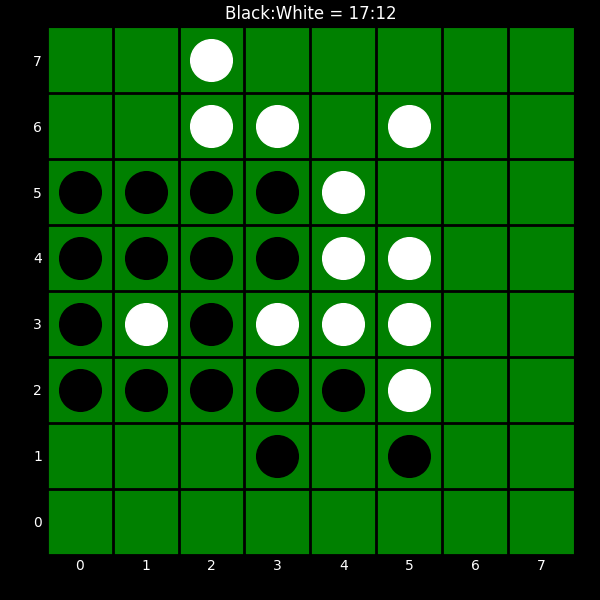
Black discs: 17
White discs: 12